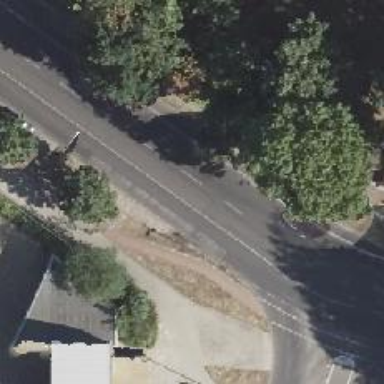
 with lane for cyclists on the left and cycle track on the right."